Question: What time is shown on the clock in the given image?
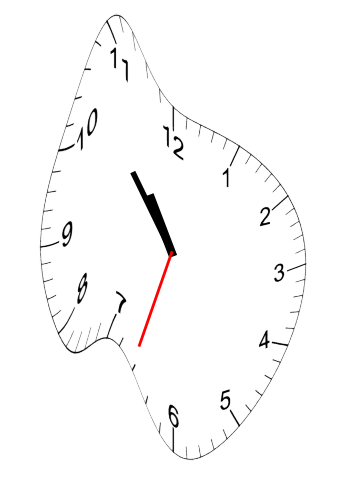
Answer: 10:53:33